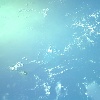
Label: water